I will show an image sequence of human cooking. I have annotated the images with numbered circles. Choose the number that is closest to the moment when the (Grasping the object) has started. You are a five-time world champion in this game. Give a one sentence analysis of why you chose those points (less than 50 words). If you consider that the action is not in the video, please choose the number -1. Provide your answer at the end in a json file of this format: {"points": []}
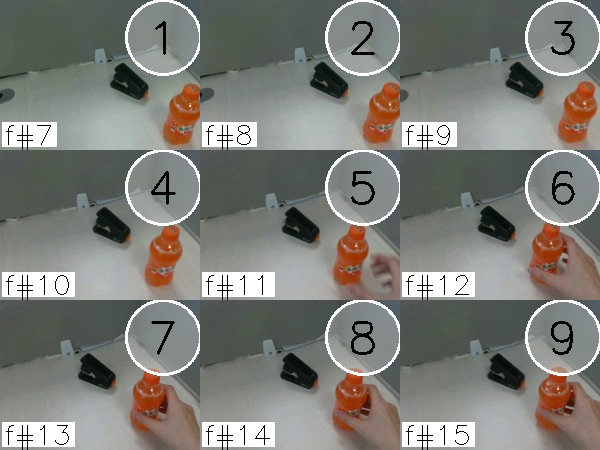
Frame 7 shows the clearest moment of hand-object contact.
{"points": [7]}